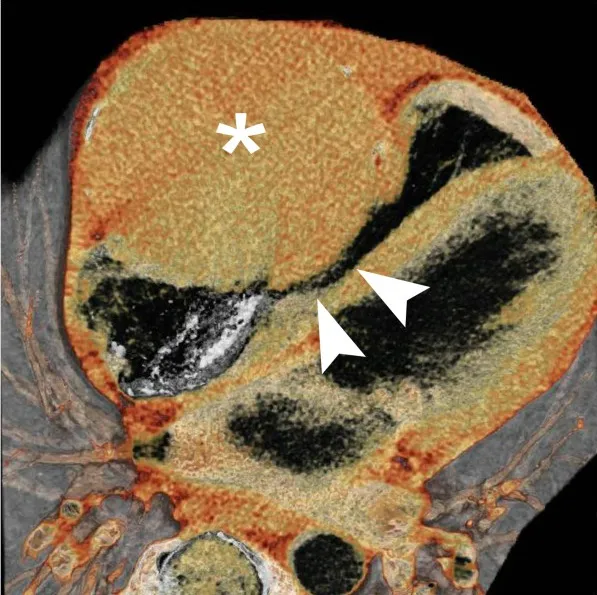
CT Reconstruction of Aneurysm - Blood-pool inversion volume rendered 4-chamber image shows the extent of luminal compression and restriction in diastolic filling of the RV and tricuspid areas (arrowheads) by the mass (*).
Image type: radiology (ct)